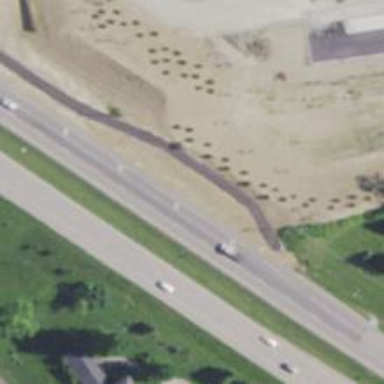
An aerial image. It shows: Primary highway.